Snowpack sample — Buffalo Mountain, Silverthorne, Colorado, USA (2/22/26, 2:02 PM MST)
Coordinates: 39.622, -106.113
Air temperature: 33 °F
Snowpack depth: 63 cm
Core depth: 30 cm
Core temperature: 26.6 °F
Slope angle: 11°, slope face: 116°
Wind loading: low
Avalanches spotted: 0
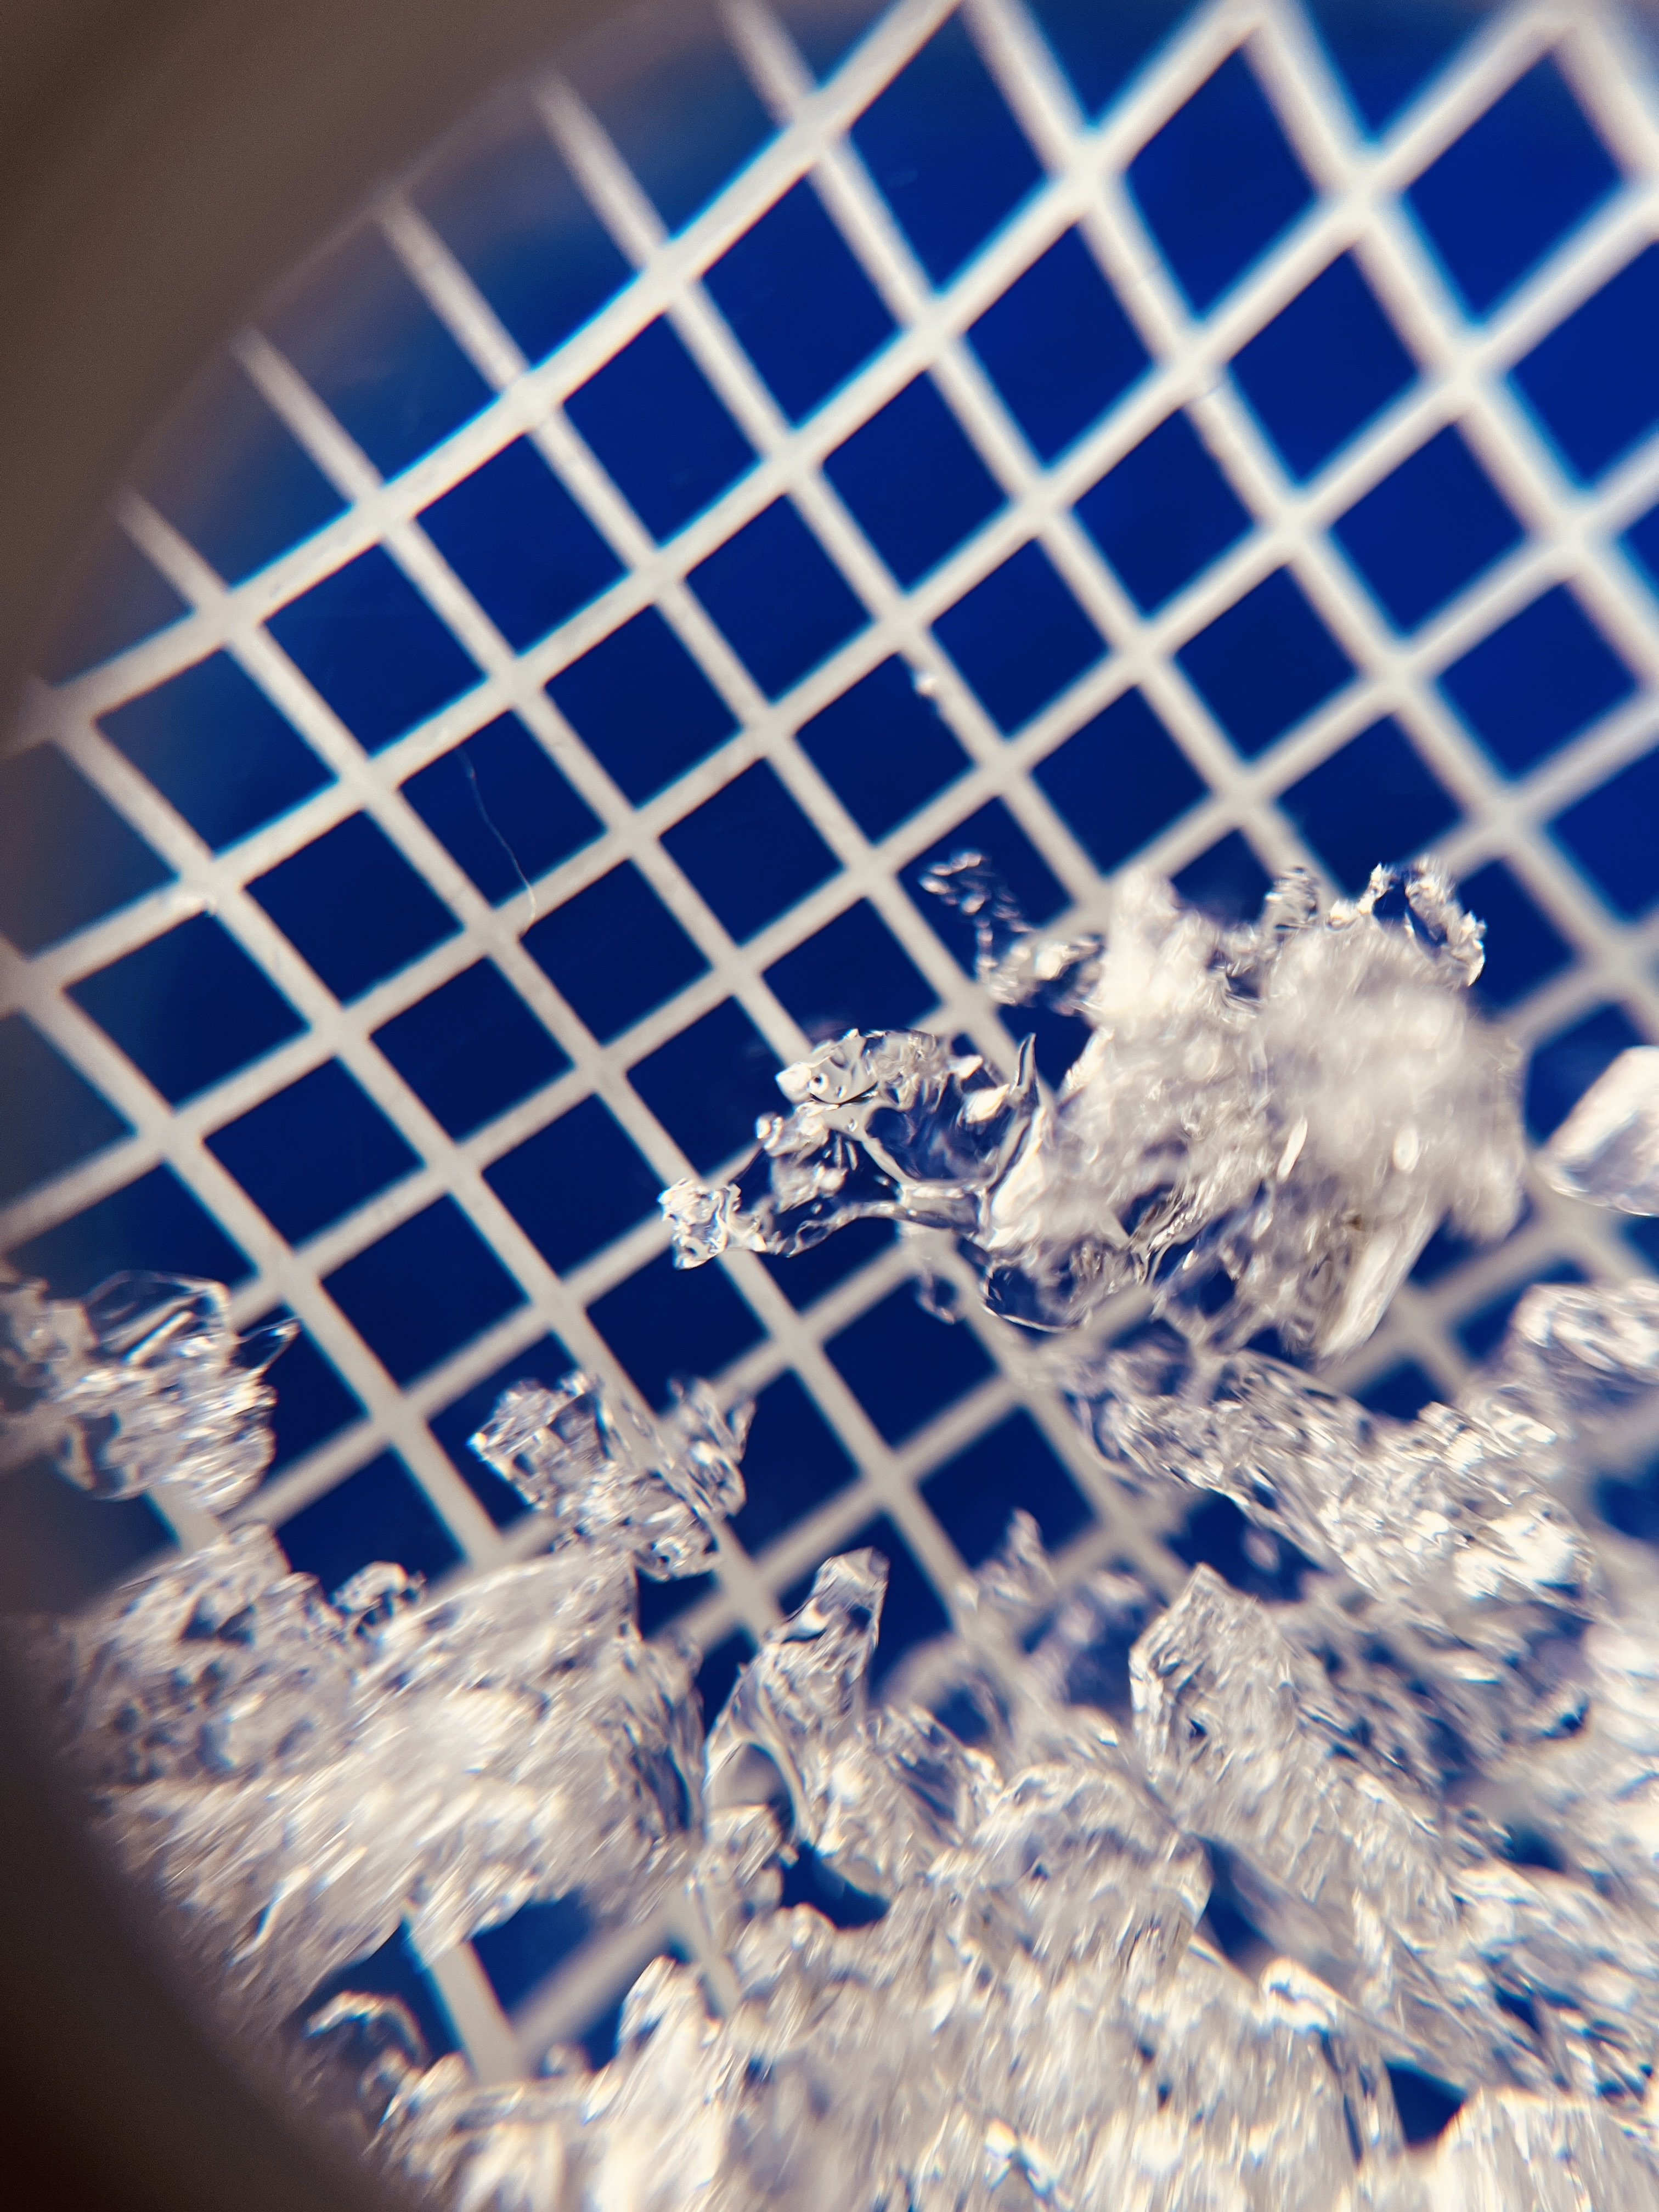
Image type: magnified_profile
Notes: In a firebreak similar to site 1, minimal wind loading with no spotted avalanches (not many faces in view though)